Question: I use 'Alt'+'Shift'+'E' to send a selection of code from the editor to the (IPython) console. But, I am not able to tell when the code has completed executing, since the next prompt appears even though the previous code chunk might not have completed executing. So:
- - 'print 2 + 2'
Here is a screenshot to show what I mean:

As an example, 'R' will not show the next prompt until one chunk has finished execution.
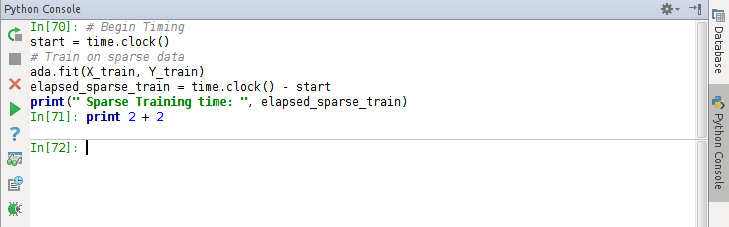
Answer: <URL>. Thanks to JetBrains for fixing this.